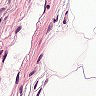
Metastatic tissue present: no